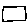
Label: square